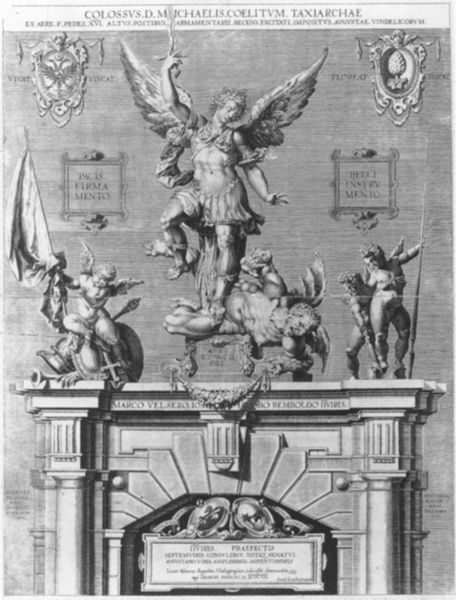
Titel: Michaelsgruppe vom Zeughaus
Künstler: Lukas Kilian
Institution: Augsburg, Städtische Kunstsammlungen
Schlagwörter: adler, flügel, kampf, schwarz, säule, säulen, zeichnung, tier, tanz, architektur, barock, sockel, figur, girlande, kamin, engel, schrift, fahne, figuren, lanze, kraft, inschrift, bauch, podest, kreuz, schraffur, schwert, rüstung, sieg, altar, portal, wappen, sims, triumph, teufel, putten, erzengel, putti, ungeheuer, drachen, drache, zapfen, insignien, michael, michelangelo, trophäen, unterbau, tafeln, sper, riese, rokkokko, marco, mento